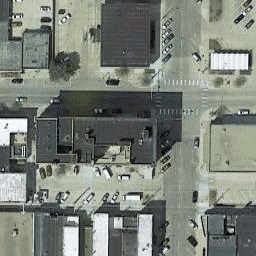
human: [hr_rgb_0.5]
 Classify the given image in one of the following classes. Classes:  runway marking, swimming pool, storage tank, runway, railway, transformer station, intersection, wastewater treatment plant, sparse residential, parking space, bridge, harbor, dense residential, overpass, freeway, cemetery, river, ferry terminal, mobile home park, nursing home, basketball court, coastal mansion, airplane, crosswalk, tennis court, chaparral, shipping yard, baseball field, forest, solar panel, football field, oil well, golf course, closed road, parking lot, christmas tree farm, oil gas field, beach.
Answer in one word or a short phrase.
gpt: nursing home